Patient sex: M
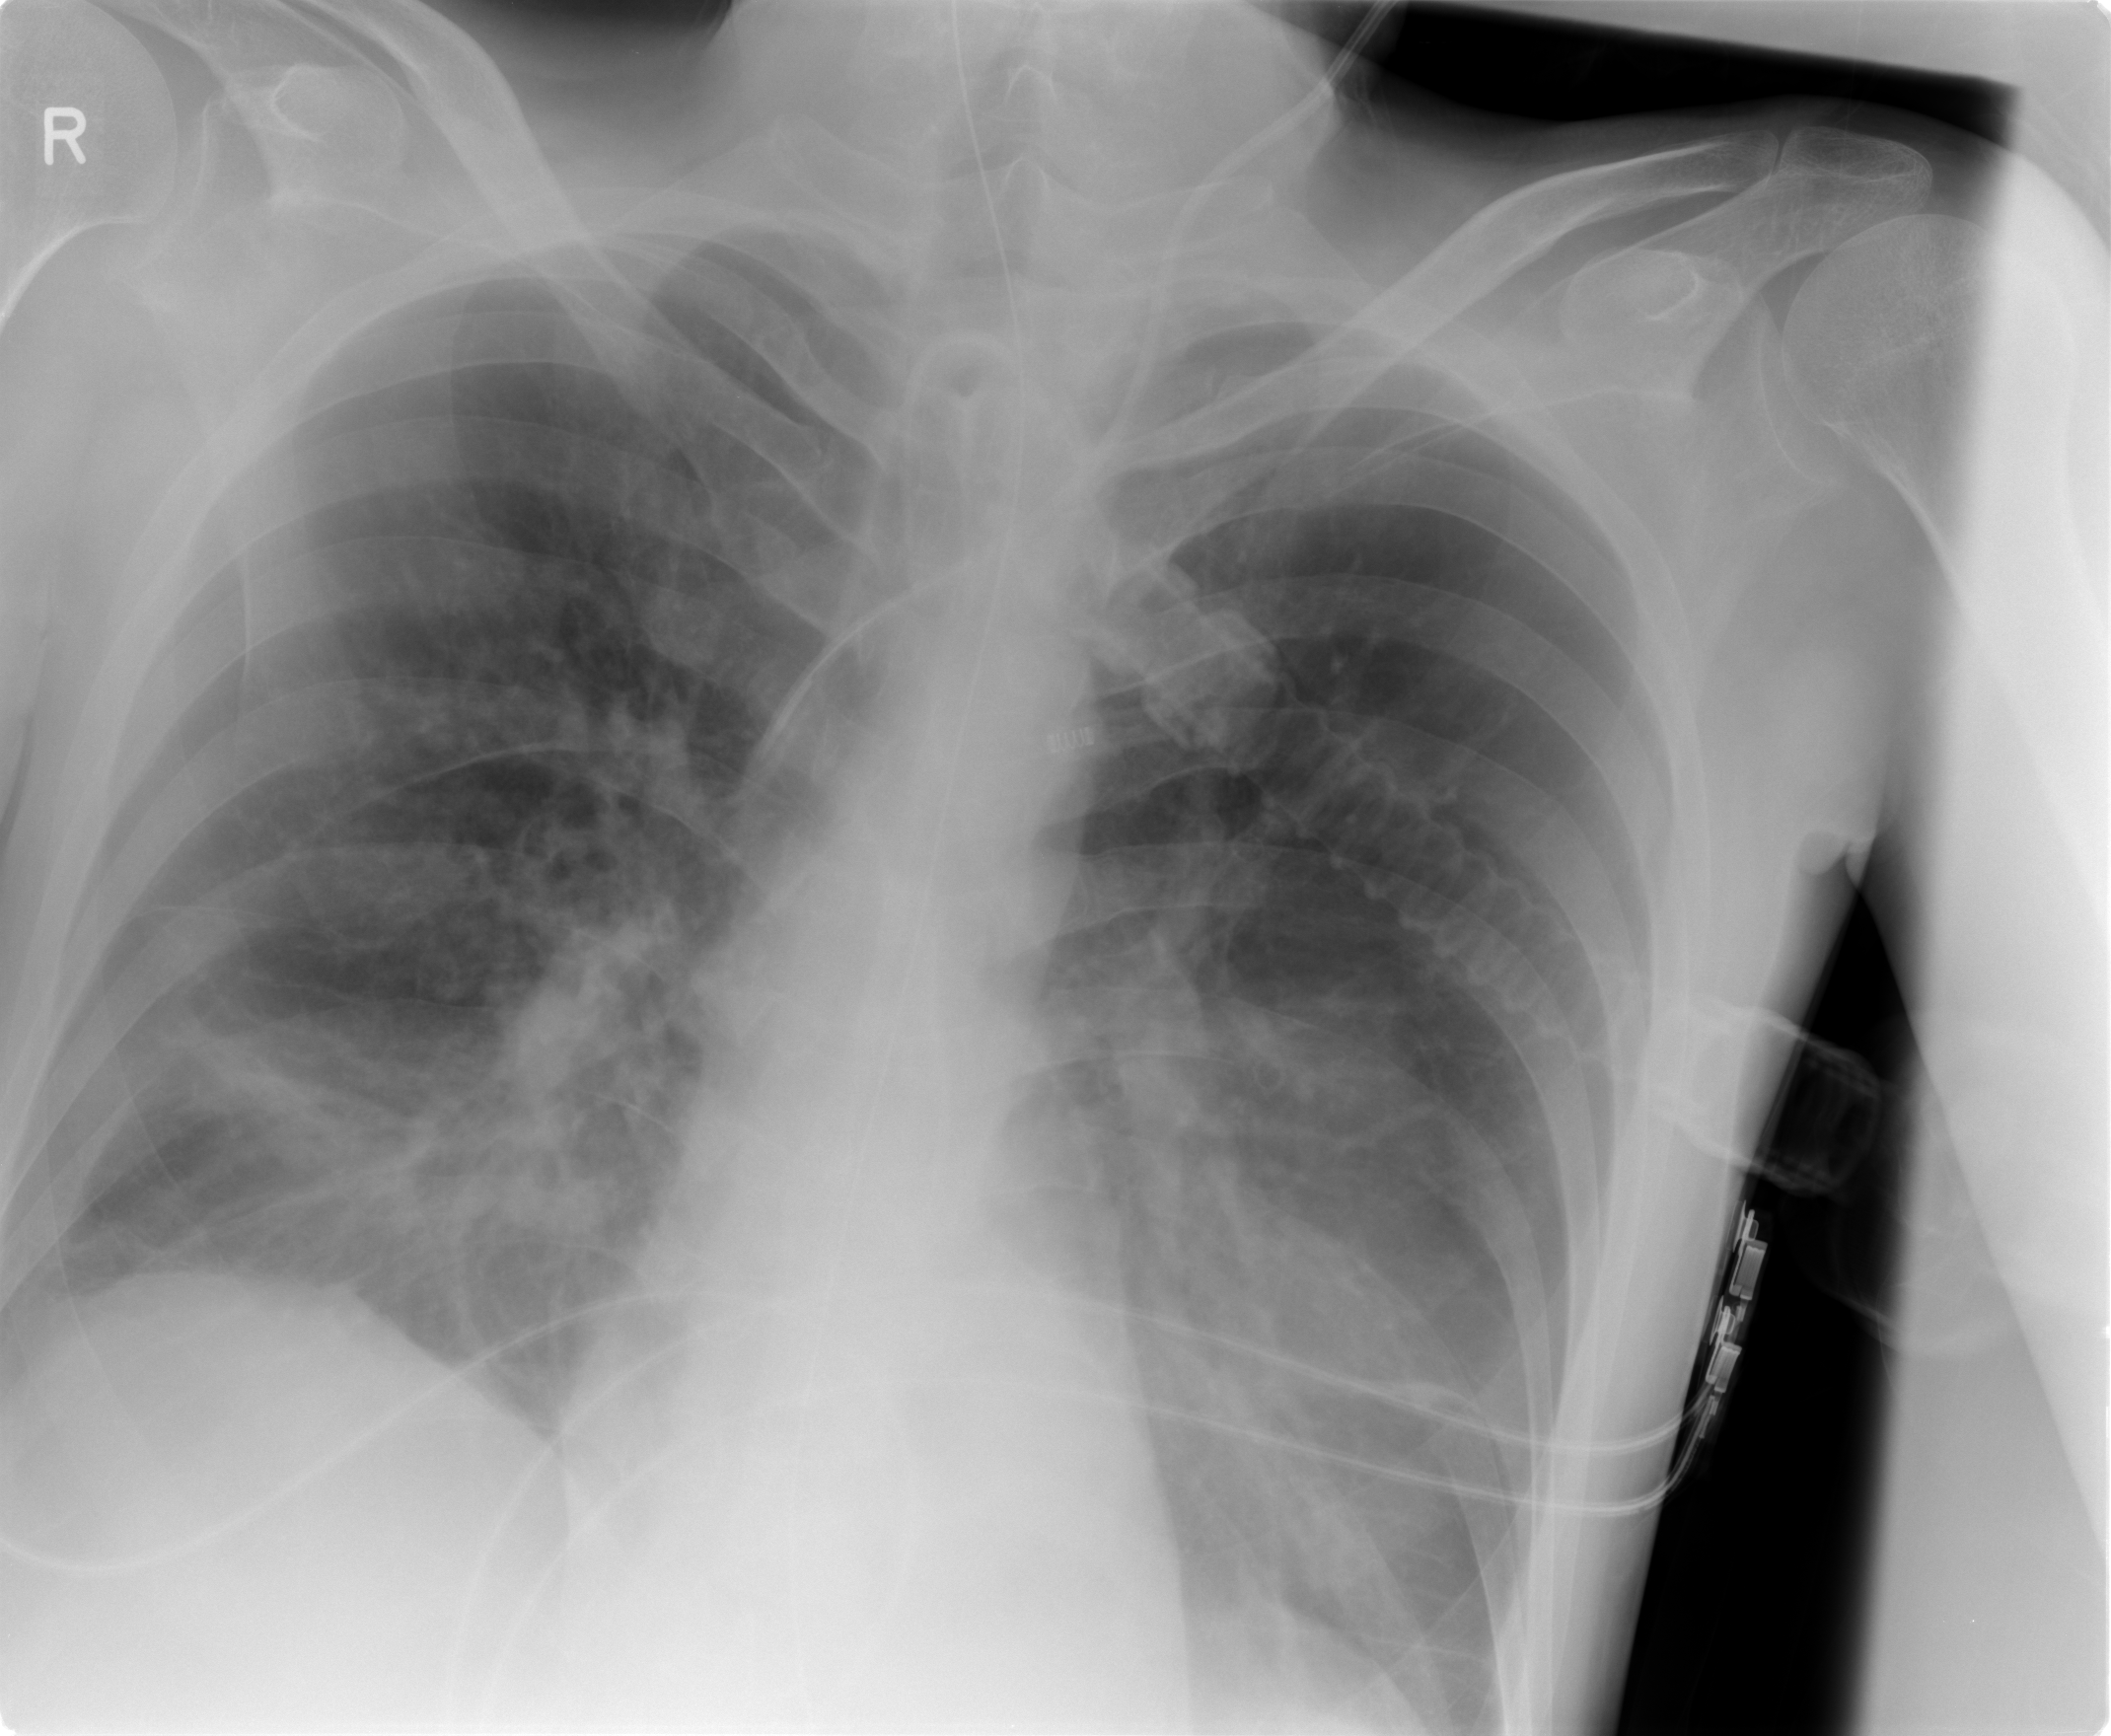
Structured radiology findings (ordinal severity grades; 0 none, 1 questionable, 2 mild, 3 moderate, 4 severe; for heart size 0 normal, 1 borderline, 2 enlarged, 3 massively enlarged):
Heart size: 0
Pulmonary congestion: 2
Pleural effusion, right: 1
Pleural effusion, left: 2
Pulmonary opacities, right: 2
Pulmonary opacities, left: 2
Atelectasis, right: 2
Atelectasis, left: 2